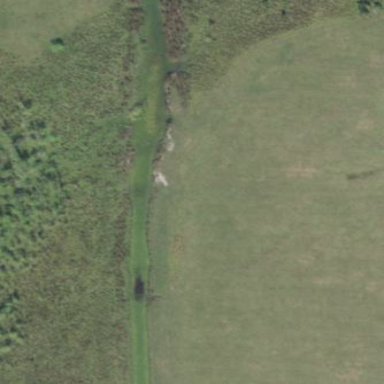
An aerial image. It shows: Marshy wetland area.